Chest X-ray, PA view. Patient: 56 years old, sex F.
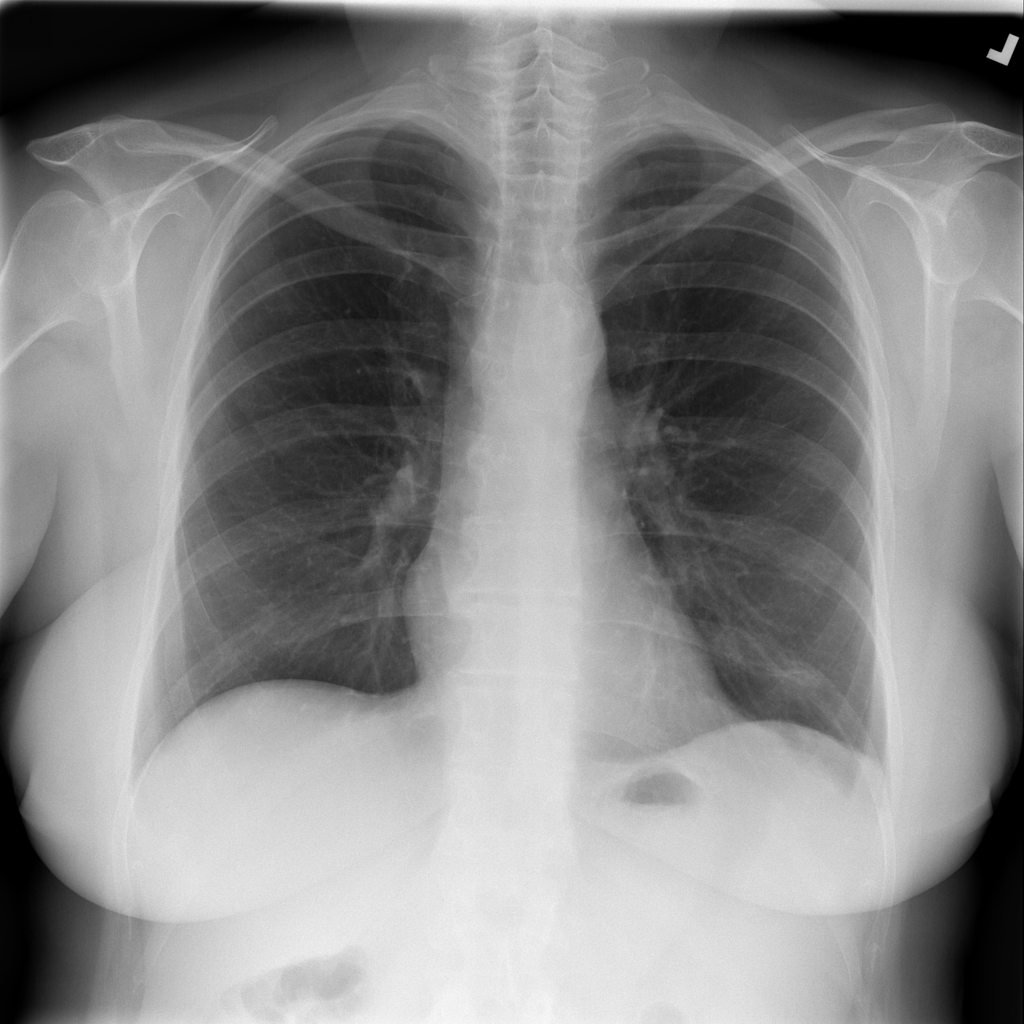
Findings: Atelectasis